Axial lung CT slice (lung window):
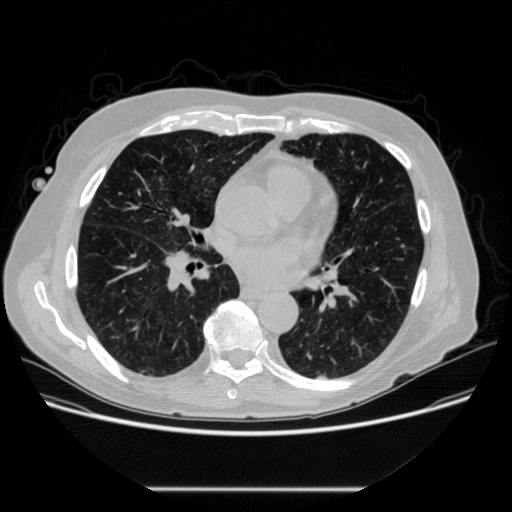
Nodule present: no